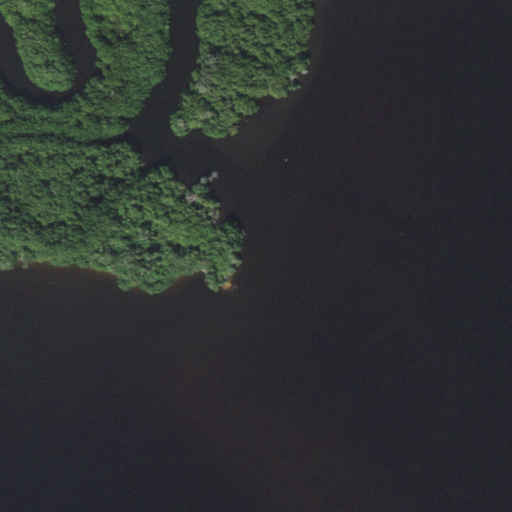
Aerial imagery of cape in Florida named Marsh Point containing open water, woody wetlands, and herbaceous wetlands